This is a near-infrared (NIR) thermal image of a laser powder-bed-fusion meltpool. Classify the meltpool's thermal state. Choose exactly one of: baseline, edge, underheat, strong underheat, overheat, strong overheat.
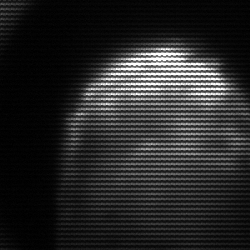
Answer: strong underheat